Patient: sex F, age 63
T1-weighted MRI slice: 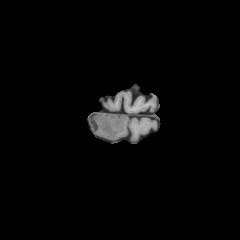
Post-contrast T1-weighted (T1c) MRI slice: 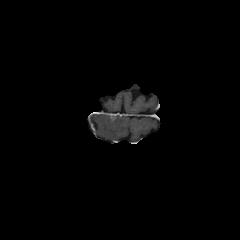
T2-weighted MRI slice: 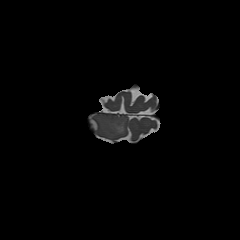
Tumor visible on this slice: yes
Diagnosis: Glioblastoma, IDH-wildtype
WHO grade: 4